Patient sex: M
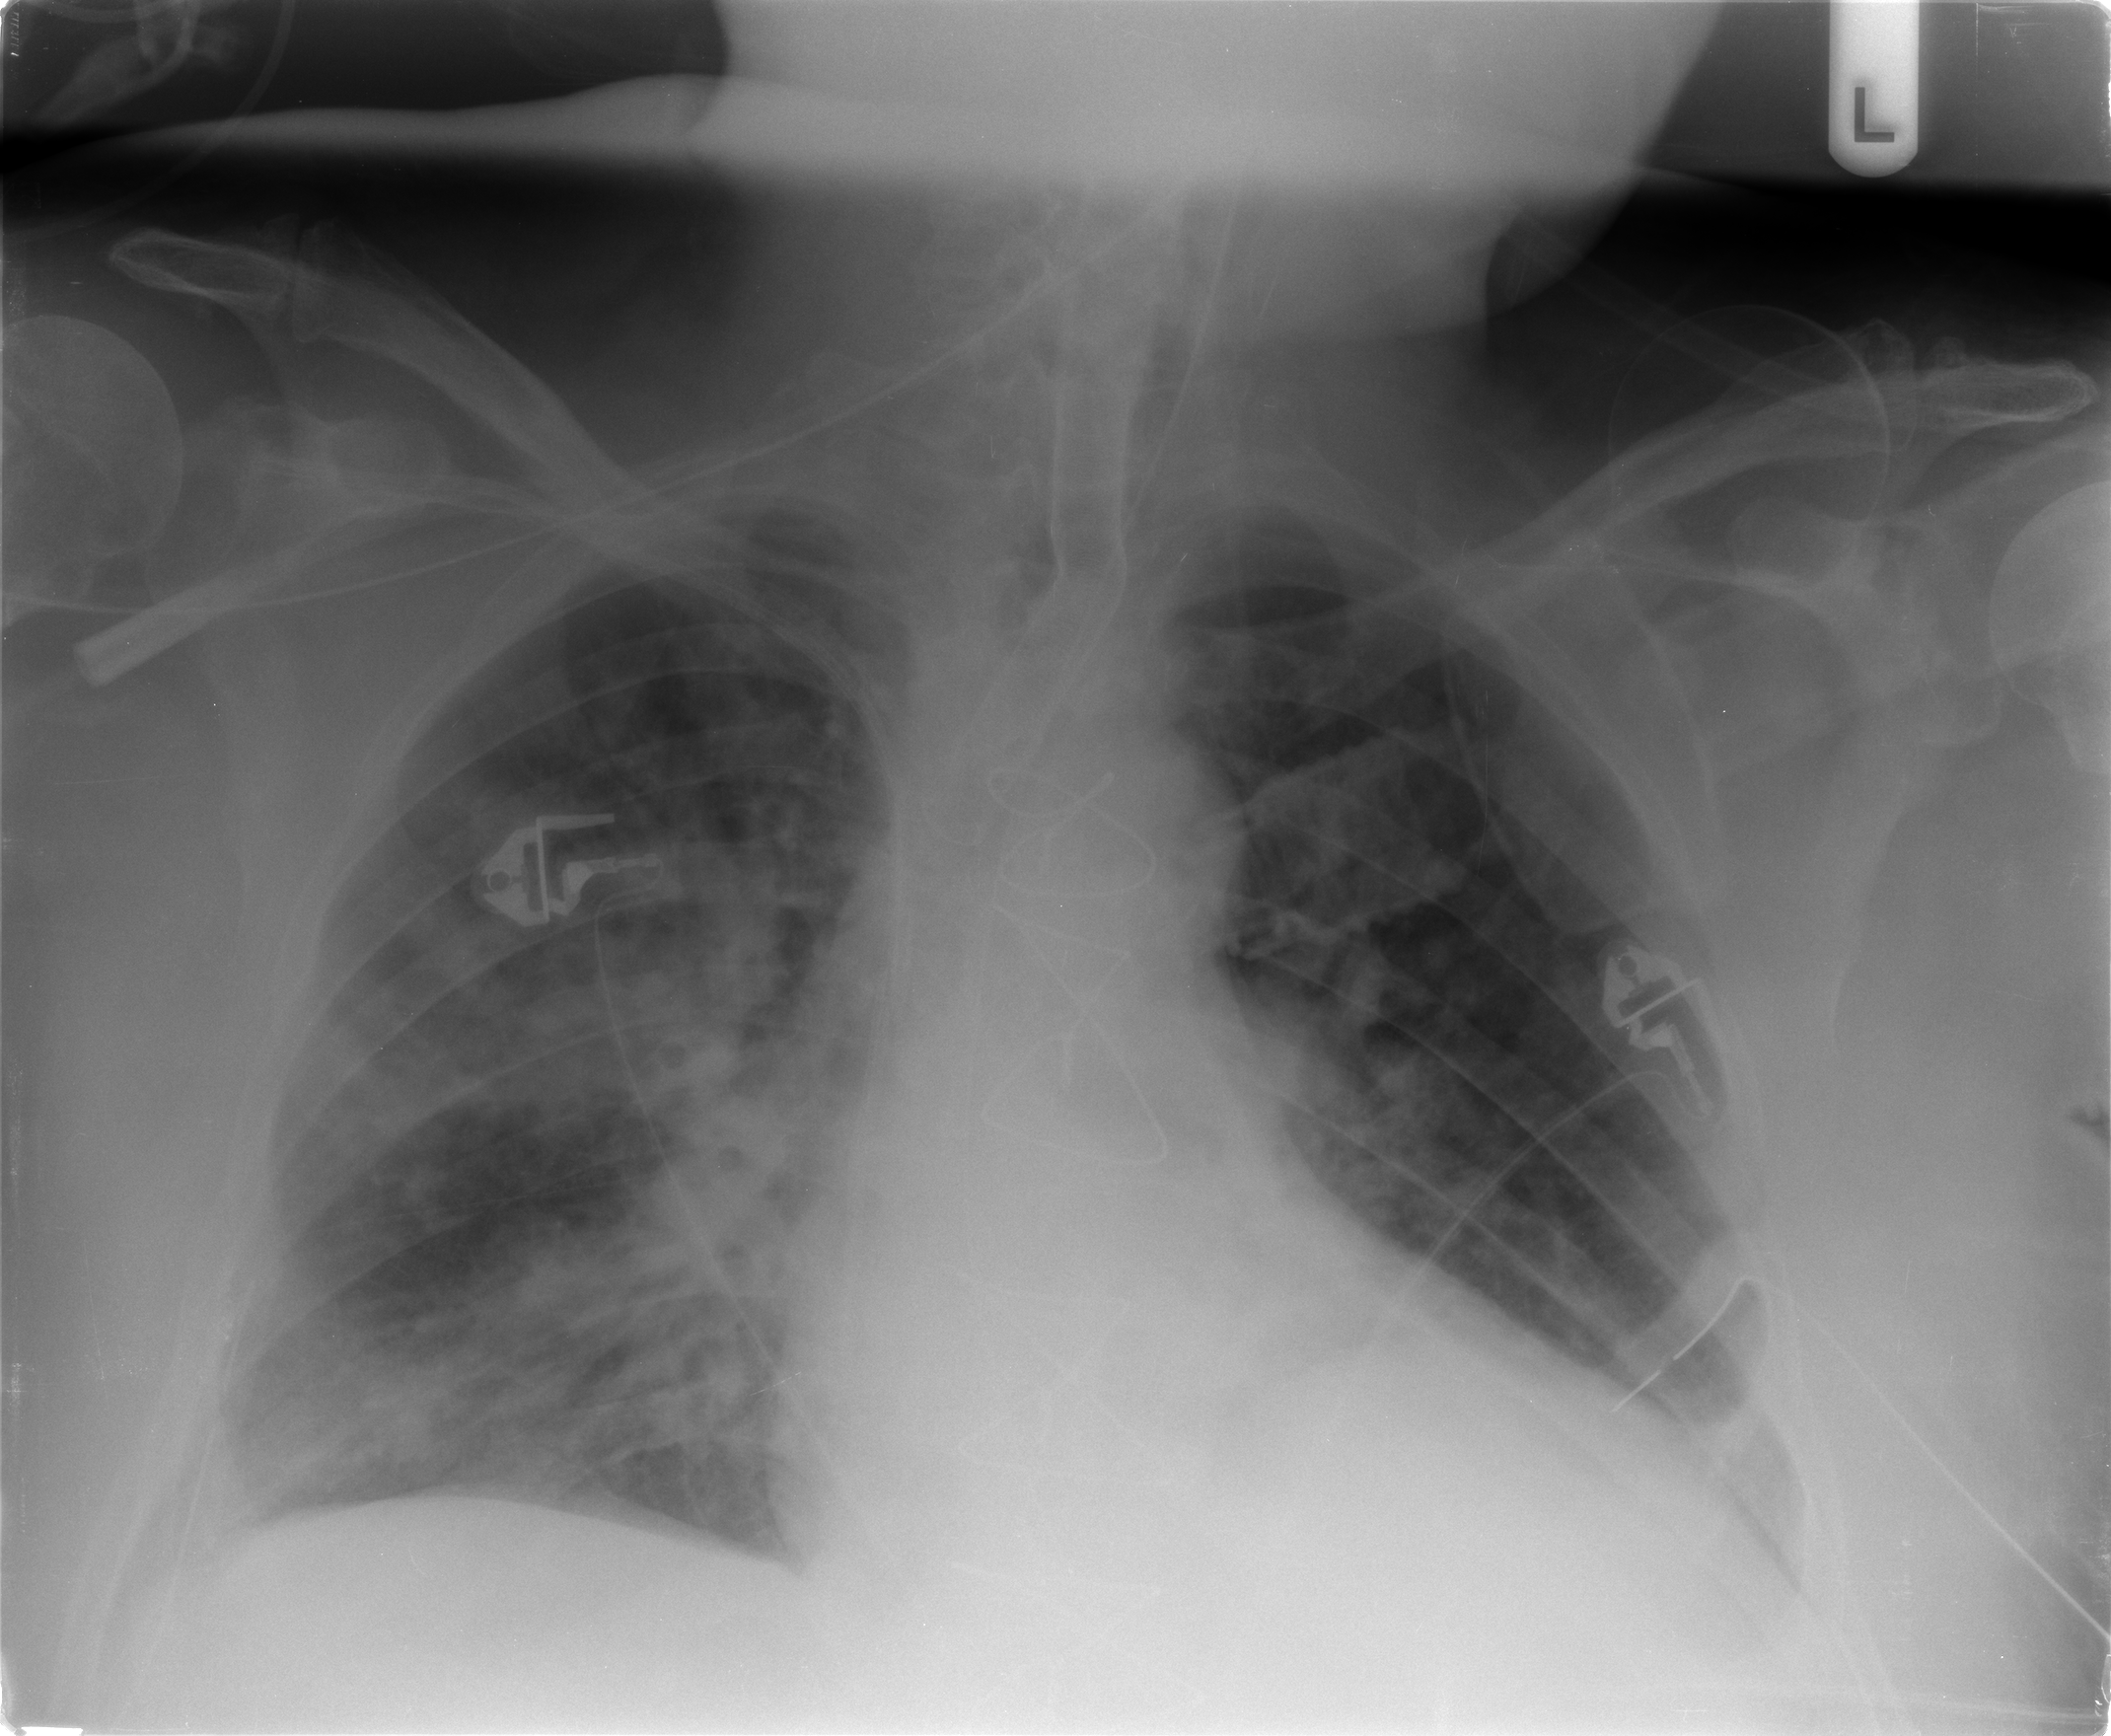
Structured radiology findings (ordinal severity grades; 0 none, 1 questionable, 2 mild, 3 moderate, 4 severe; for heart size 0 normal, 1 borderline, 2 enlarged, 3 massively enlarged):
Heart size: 2
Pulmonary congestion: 2
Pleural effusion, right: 0
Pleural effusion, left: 0
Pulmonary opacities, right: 3
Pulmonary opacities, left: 3
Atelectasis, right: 3
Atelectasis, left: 3